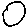
Label: circle